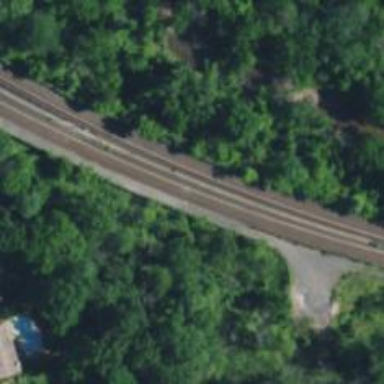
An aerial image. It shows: Rail track with electrification.